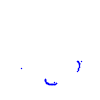
Particle: proton